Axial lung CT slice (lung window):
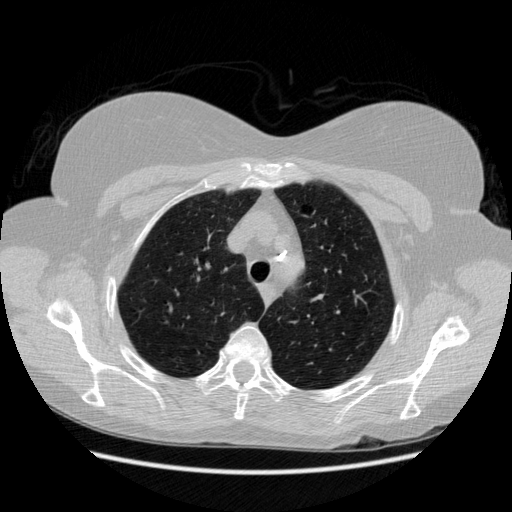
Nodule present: no